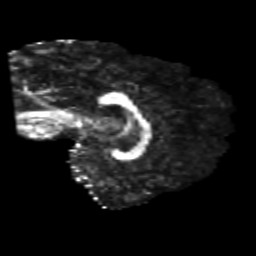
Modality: FA
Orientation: sagittal
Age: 38
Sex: male
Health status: healthy
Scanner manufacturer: siemens
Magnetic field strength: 3 T
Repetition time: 10.8 s
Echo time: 0.082 s